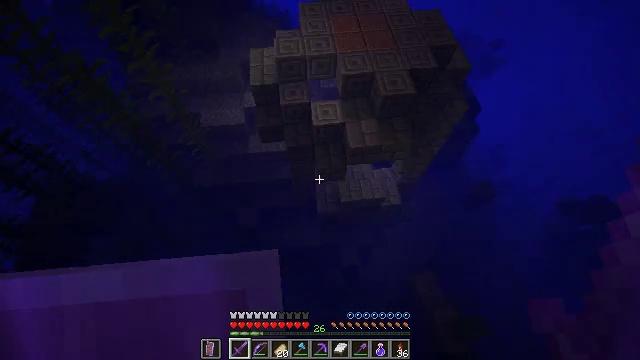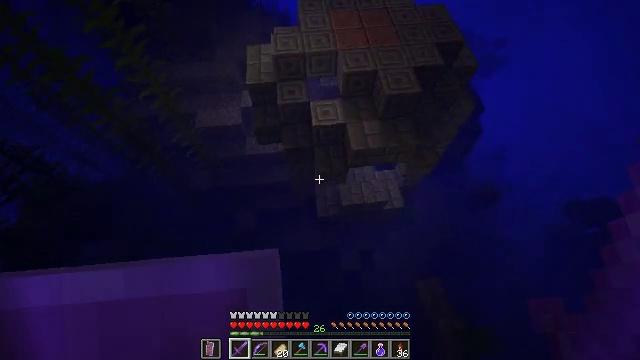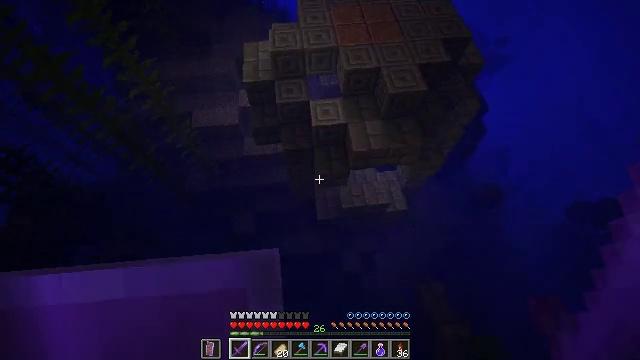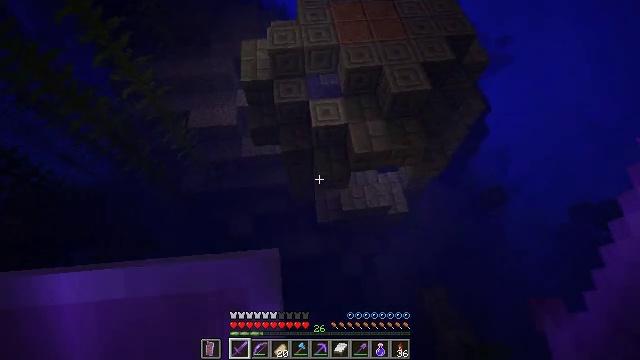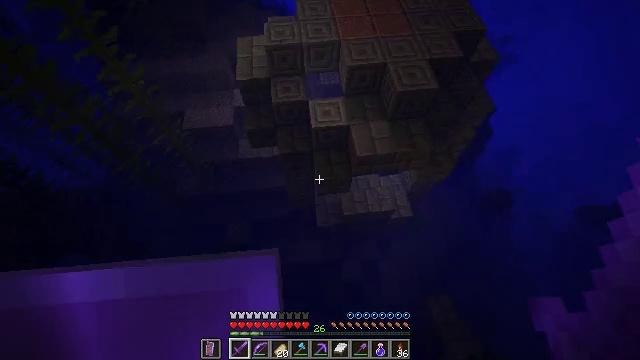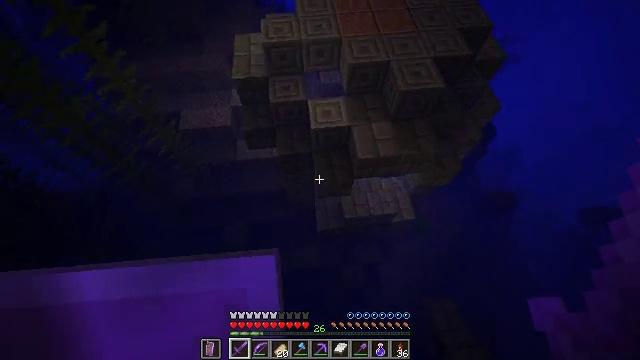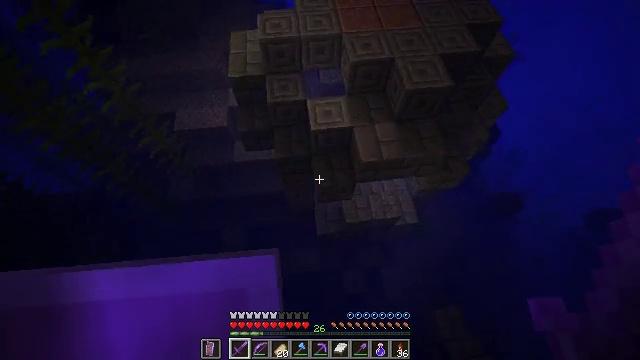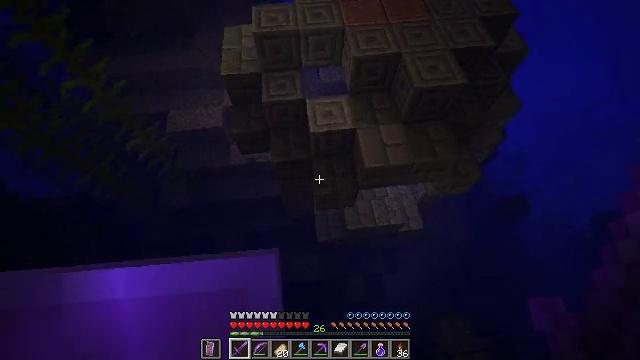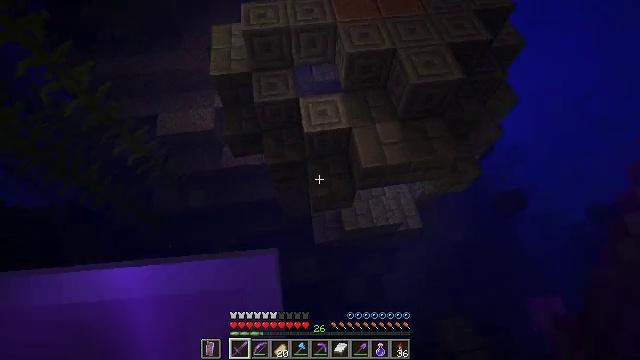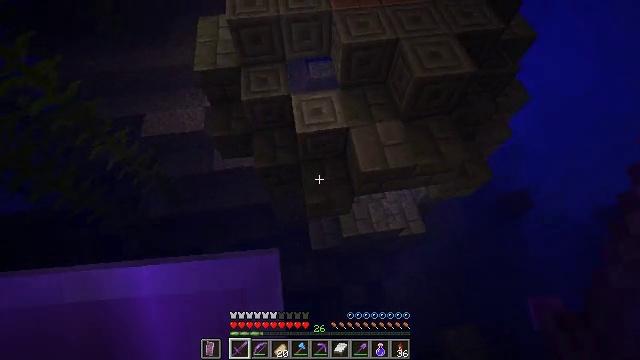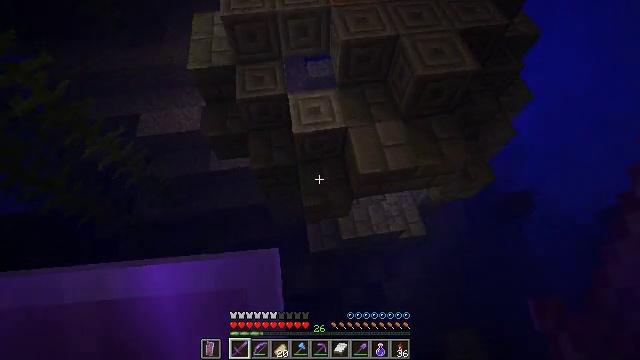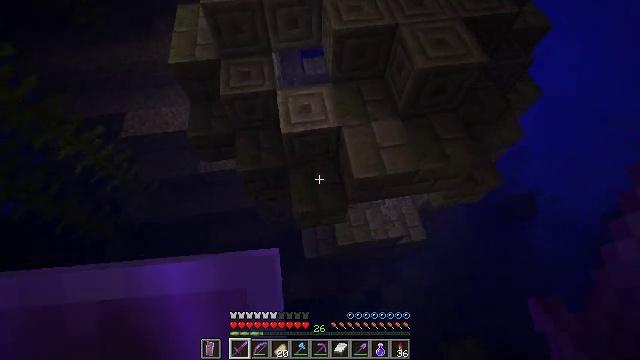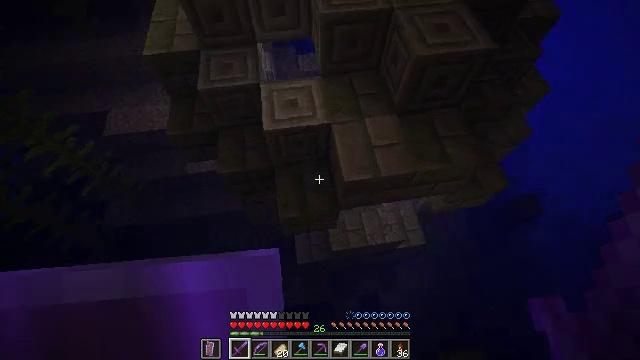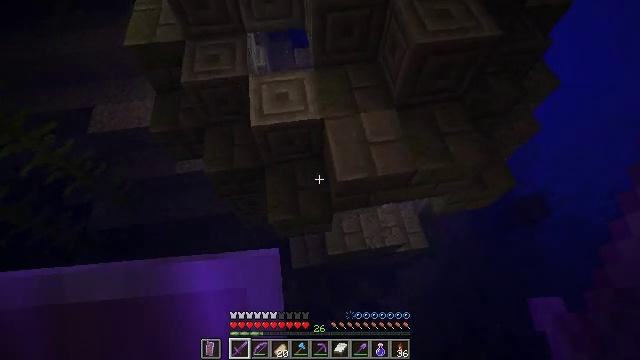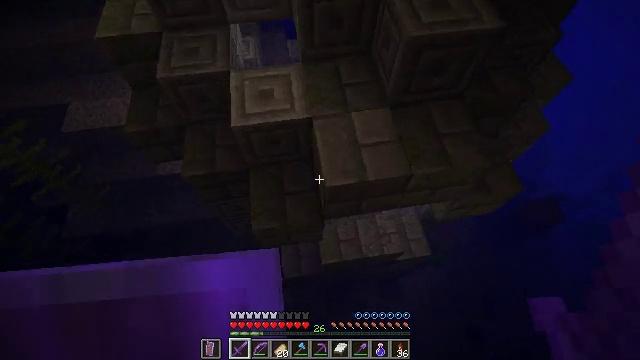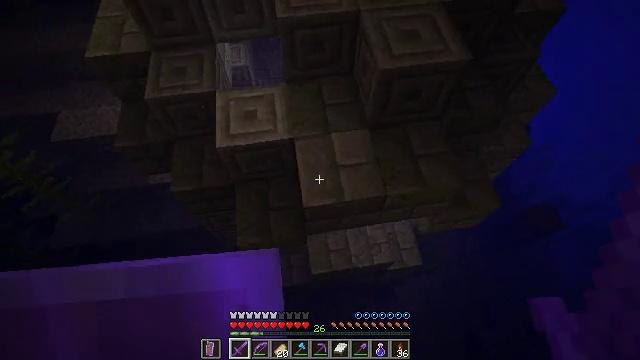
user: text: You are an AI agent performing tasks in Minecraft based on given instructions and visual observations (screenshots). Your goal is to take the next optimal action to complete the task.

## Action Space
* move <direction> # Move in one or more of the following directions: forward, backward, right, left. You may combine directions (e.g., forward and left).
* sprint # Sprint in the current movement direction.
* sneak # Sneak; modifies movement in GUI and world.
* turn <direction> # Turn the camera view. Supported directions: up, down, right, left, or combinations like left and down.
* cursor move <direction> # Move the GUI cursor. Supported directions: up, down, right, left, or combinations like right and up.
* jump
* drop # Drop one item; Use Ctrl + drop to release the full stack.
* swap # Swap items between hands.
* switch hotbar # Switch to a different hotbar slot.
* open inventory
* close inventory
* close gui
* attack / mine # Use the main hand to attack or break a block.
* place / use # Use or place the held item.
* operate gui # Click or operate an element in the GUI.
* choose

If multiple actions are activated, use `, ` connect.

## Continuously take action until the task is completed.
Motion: motion action
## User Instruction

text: Mine mossy stone bricks.
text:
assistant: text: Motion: move forward, sprint
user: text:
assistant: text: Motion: move forward, sprint
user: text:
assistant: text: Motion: move forward, sprint
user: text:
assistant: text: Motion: move forward, sprint
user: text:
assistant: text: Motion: move forward, sprint
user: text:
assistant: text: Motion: move forward, sprint
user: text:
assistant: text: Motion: move forward, sprint
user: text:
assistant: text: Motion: move forward and move right, sprint, turn right
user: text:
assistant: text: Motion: move forward and move right, sprint
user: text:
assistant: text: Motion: move forward and move right, sprint
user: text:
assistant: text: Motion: move forward and move right, sprint
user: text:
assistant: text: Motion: move right, sprint
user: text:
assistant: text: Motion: move right
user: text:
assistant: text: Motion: move right
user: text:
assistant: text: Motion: move back and move right
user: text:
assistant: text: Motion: move back and move right
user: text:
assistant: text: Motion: move back and move right
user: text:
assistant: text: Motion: move back
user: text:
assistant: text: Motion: move back, turn left
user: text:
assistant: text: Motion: move back and move left, turn left
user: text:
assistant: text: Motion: move back and move left, turn left
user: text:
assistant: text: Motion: move back and move left, turn left
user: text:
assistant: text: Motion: move back, sprint
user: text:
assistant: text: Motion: move back, sprint
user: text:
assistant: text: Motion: move back, sprint
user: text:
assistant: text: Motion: sprint
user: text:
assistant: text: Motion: sprint
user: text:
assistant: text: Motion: sprint
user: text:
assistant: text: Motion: sprint, turn right
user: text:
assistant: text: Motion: sprint, turn right